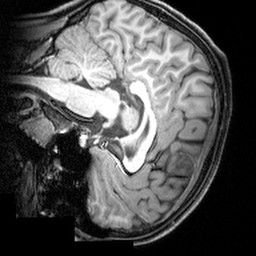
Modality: T1w
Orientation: sagittal
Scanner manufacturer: siemens
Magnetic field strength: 3 T
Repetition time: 1.9 s
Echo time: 0.00397 s